Contrast-enhanced CT slice 156 of 180
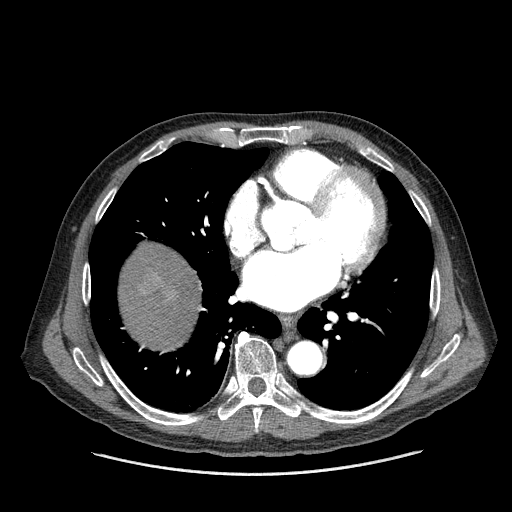
Segmented voxel counts for this case:
Liver: 889494 voxels
Tumor mass: 13807 voxels
Portal vein: 7254 voxels
Abdominal aorta: 11208 voxels